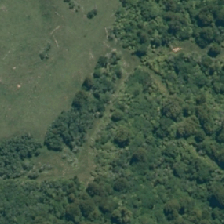
Land cover: indigenous_forest